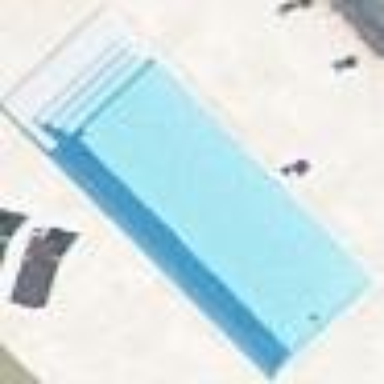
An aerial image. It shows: Swimming pool located in leisure land.